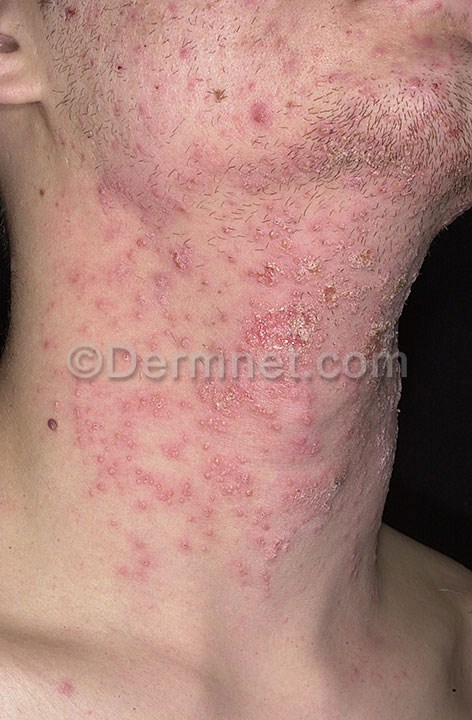
Disease: Cellulitis Impetigo and other Bacterial Infections